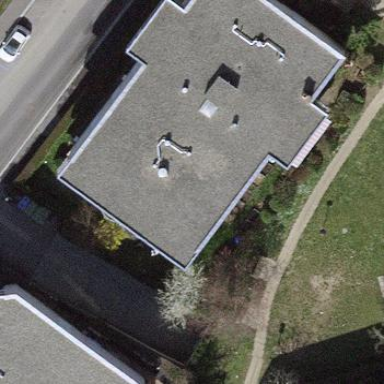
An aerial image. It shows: View of apartment building.